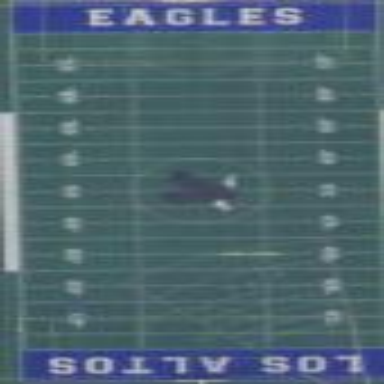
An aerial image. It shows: American football pitch with artificial turf surface for leisure land.